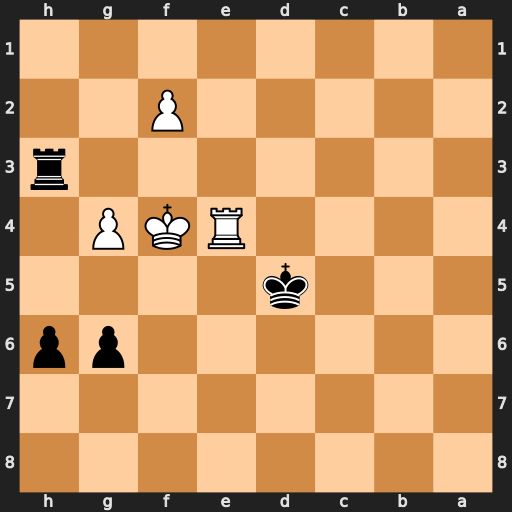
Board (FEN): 8/8/6pp/3k4/4RKP1/7r/5P2/8
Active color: b
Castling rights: -
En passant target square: -
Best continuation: g5+ Kf5 Rf3+ Kg6 Kxe4